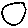
Label: moon